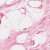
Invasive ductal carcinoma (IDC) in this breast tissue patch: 0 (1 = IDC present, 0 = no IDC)